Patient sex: F
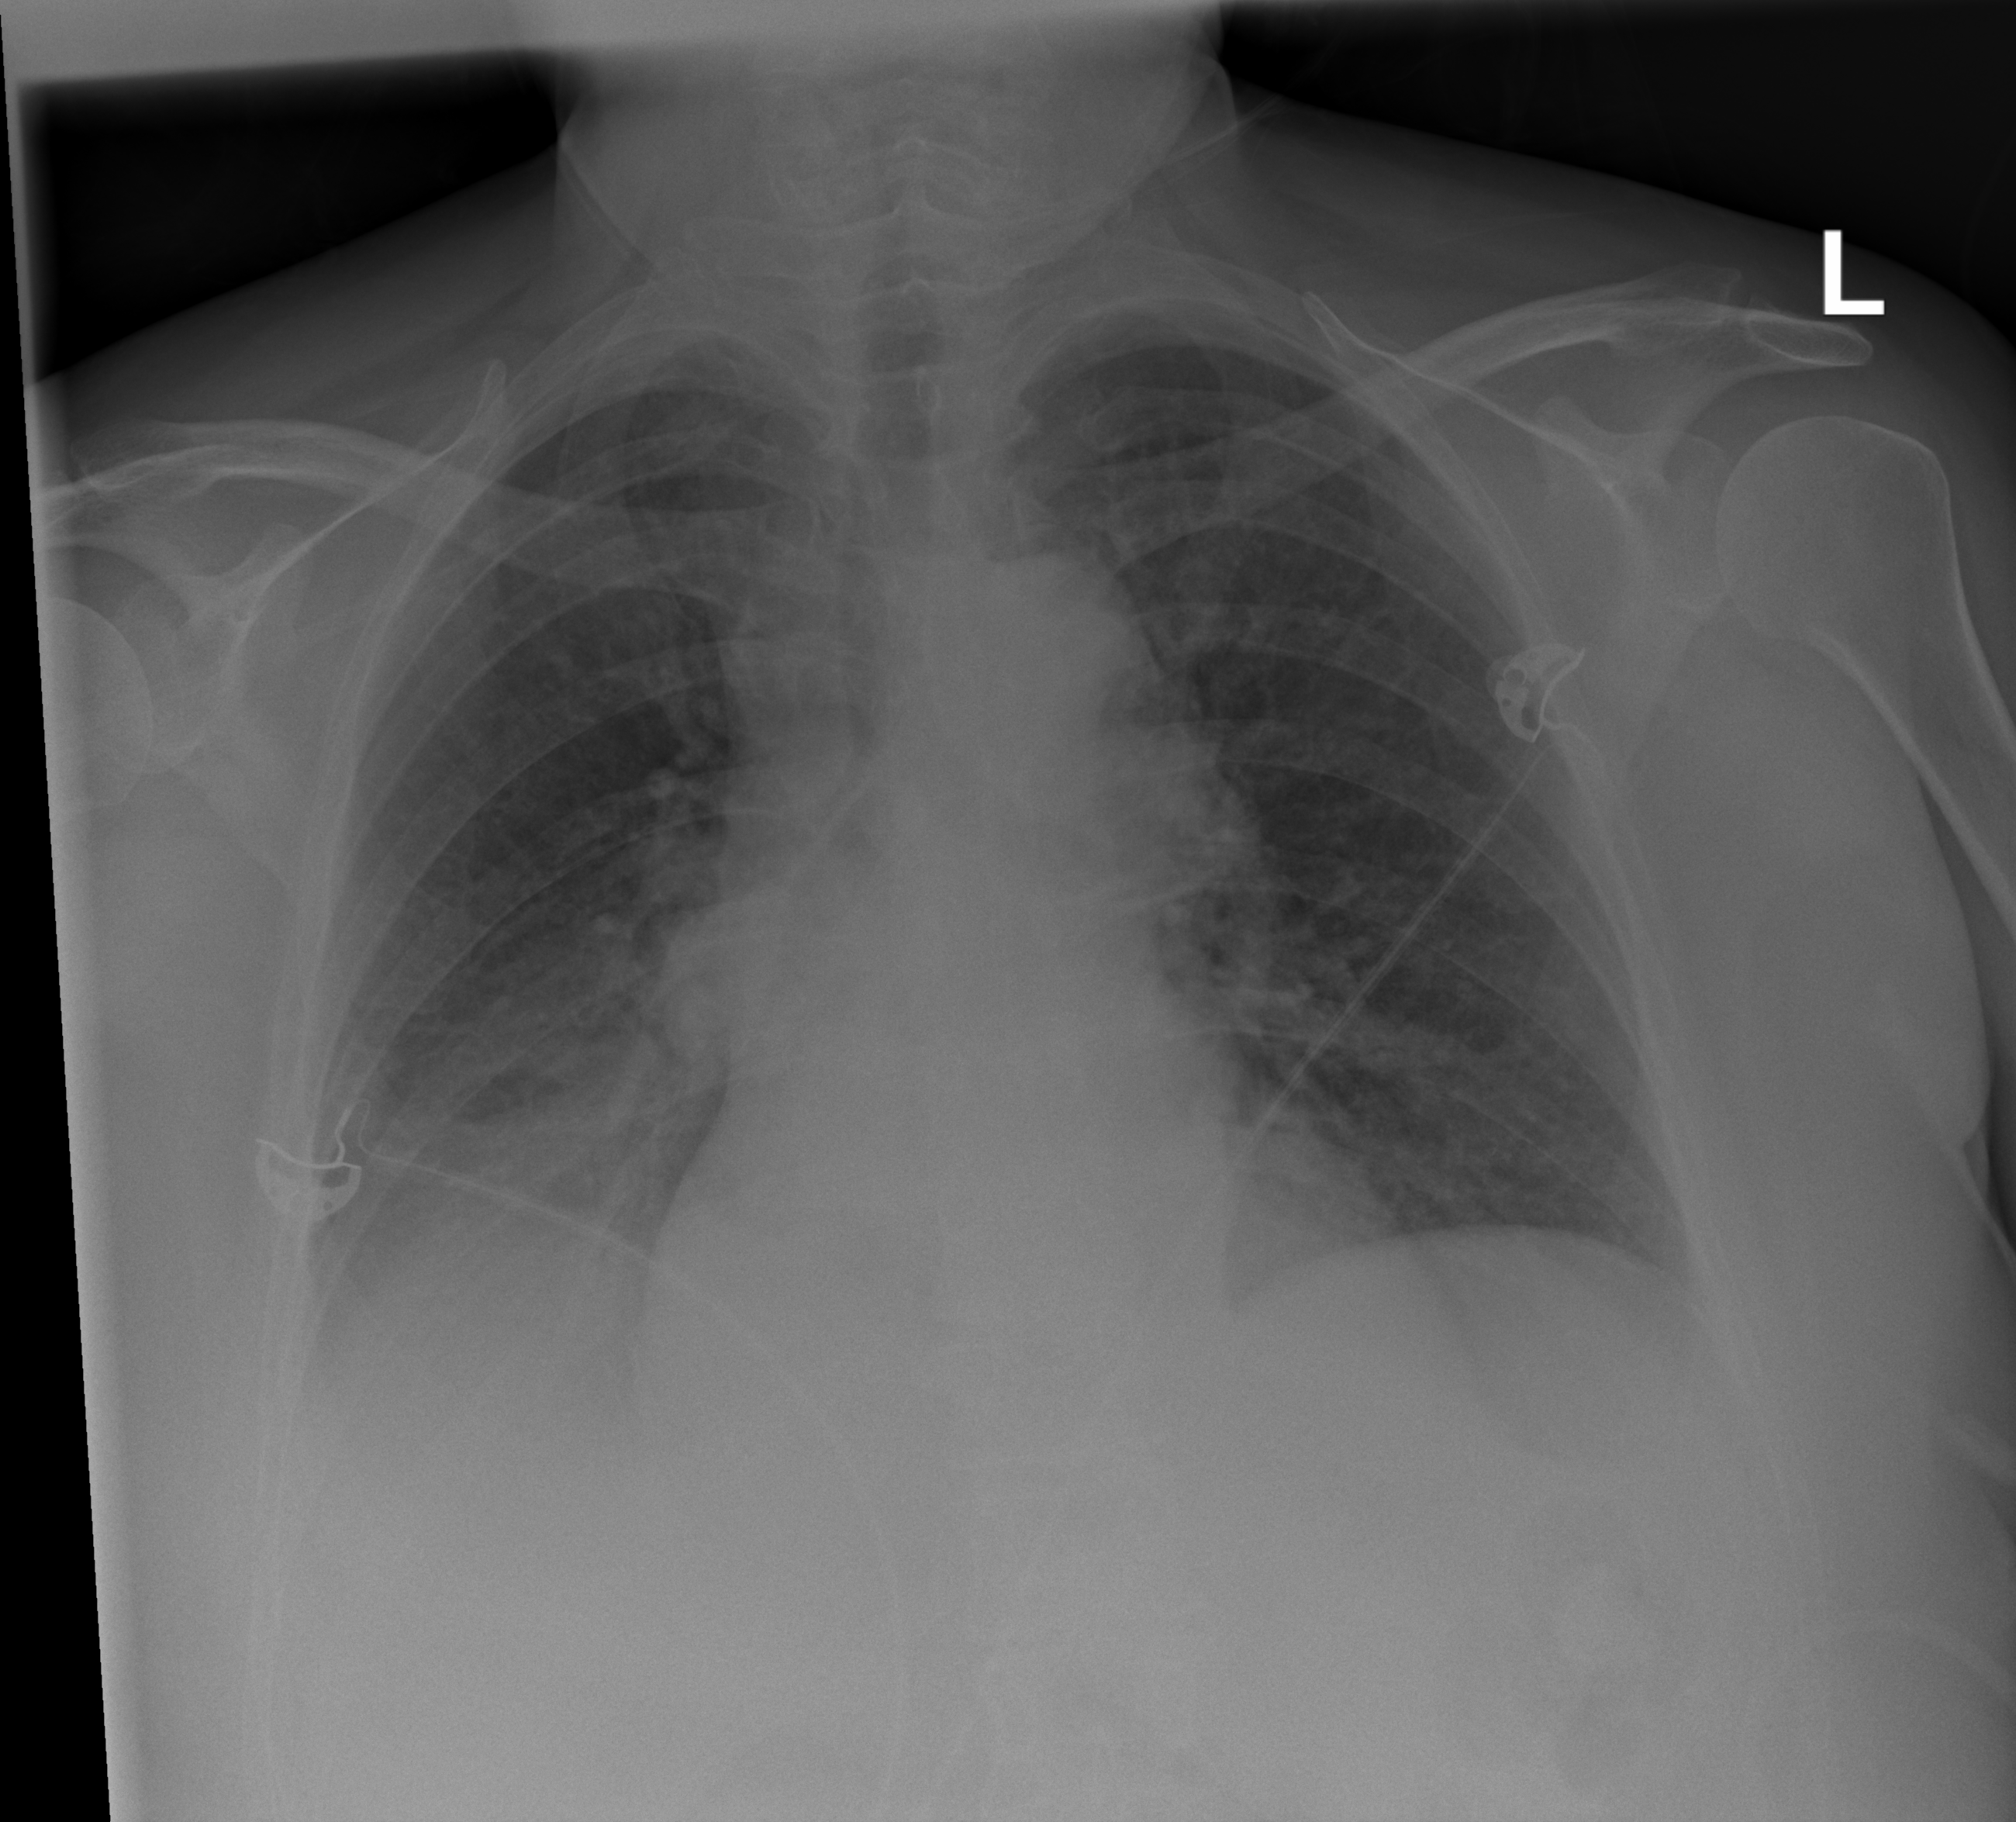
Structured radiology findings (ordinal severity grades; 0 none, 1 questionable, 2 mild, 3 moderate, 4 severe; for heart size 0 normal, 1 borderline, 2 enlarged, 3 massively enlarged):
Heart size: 1
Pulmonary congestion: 2
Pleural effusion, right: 2
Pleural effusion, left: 0
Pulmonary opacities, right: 1
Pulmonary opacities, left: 1
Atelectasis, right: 2
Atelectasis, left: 0